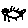
Label: cat